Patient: sex F, age 26
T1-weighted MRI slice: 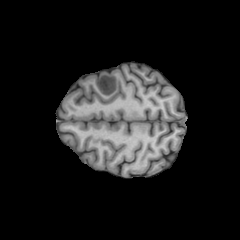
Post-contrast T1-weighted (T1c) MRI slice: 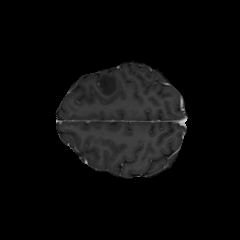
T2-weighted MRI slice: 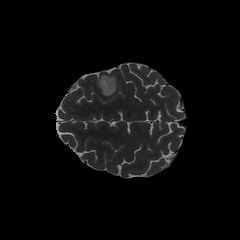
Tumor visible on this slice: yes
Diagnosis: Astrocytoma, IDH-mutant
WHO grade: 2